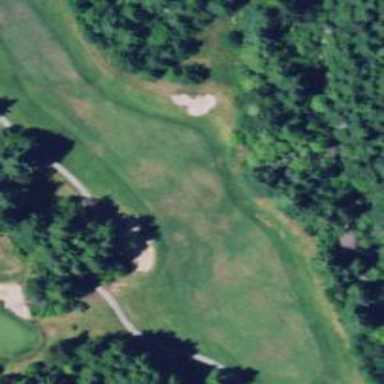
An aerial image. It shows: Area of rough grass used for golf.